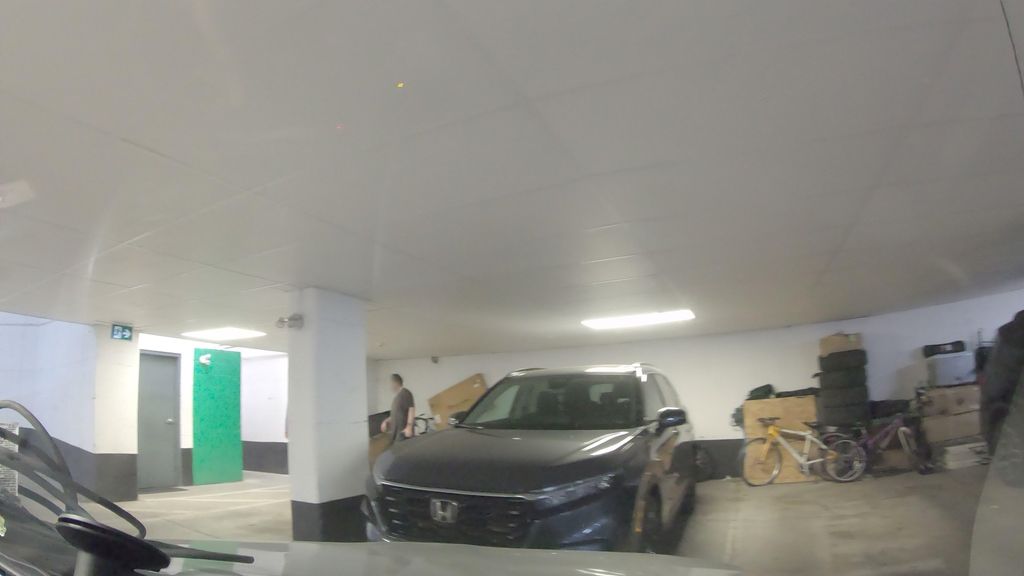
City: toronto